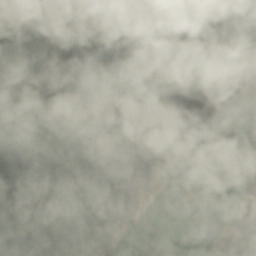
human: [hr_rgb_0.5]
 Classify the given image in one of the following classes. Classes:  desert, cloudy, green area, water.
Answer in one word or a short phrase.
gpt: cloudy